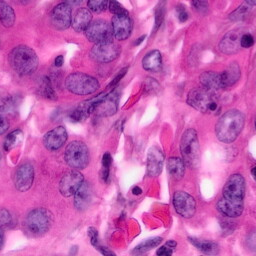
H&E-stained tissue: Pancreatic